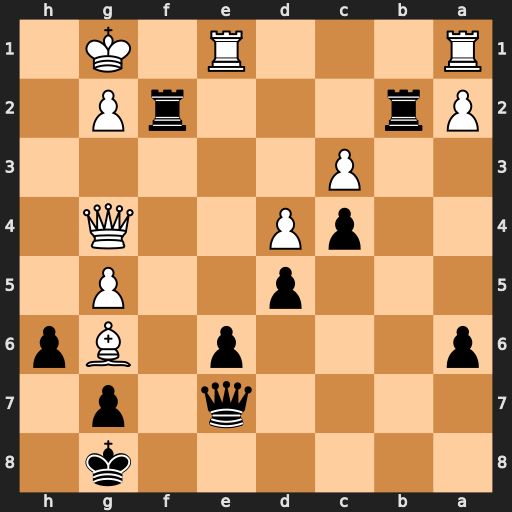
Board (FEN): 6k1/4q1p1/p3p1Bp/3p2P1/2pP2Q1/2P5/Pr3rP1/R3R1K1
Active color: b
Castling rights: -
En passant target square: -
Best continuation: Rxg2+ Qxg2 Rxg2+ Kxg2 Qxg5+ Kh3 Qxg6